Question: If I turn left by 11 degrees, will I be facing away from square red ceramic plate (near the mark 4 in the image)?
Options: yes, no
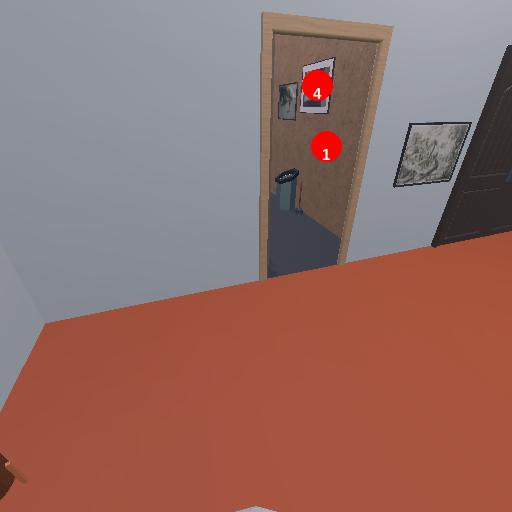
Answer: yes